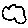
Label: cloud